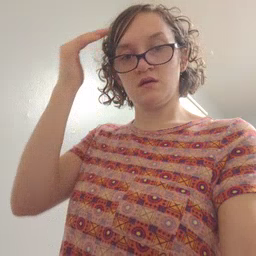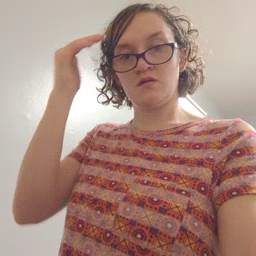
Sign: head